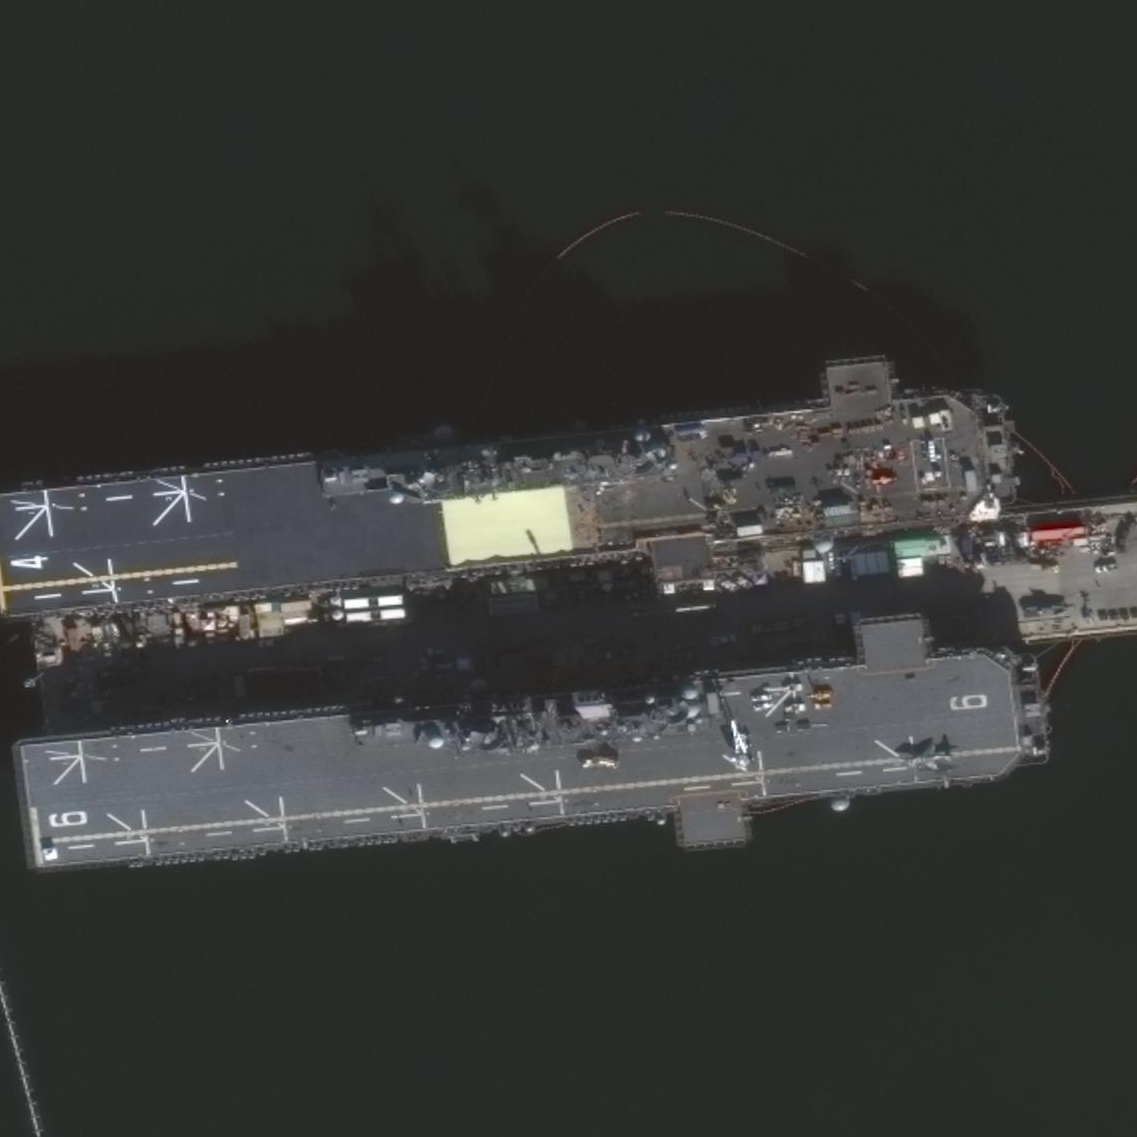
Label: Wasp-class_assault_ship